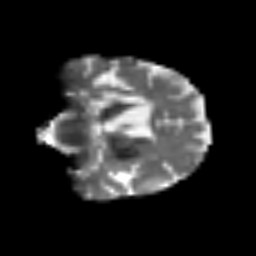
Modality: T2w
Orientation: coronal
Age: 75
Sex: female
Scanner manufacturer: siemens
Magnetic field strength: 3 T
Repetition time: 3.2 s
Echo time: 0.081 s